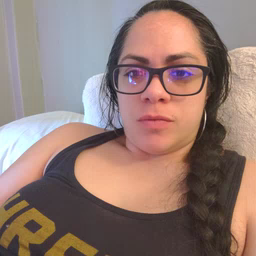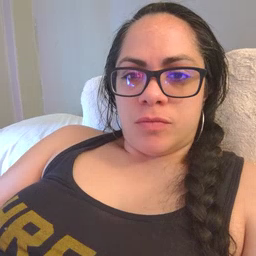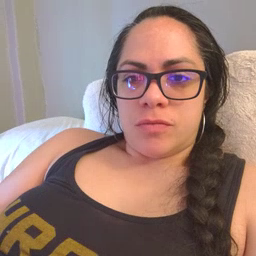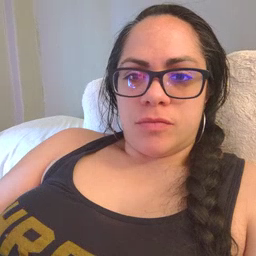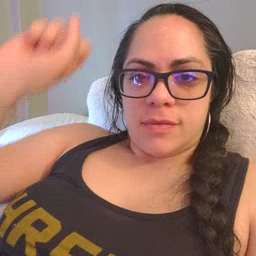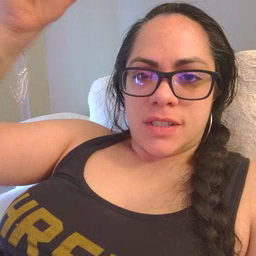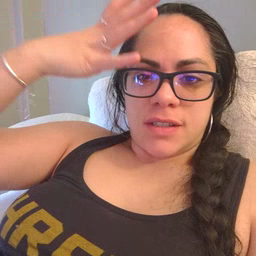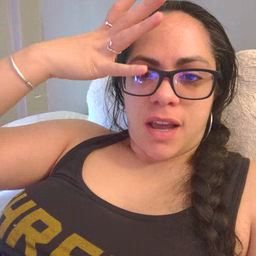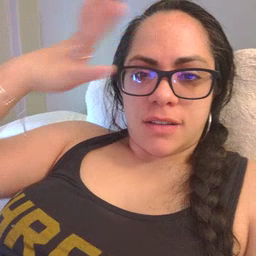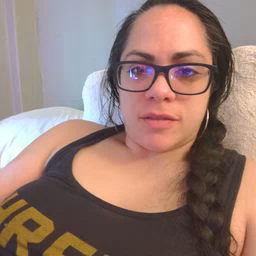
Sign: sun